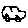
Label: car